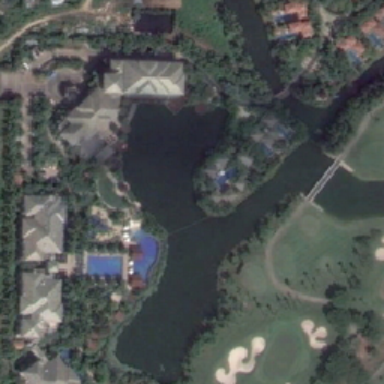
A river in a green mountain and sightseeing spot .